Question: I have another popups using this technique on the same page so it should work and it used to work after some update I did broke the rendering. It used to work but now I have an HTML regression error where an update b0rked old view so now my popups don't display. I have a number of buttons that should activate a popup:

Pressing search then activates this code
'<input type="button" value="S&ouml;k" onClick="getElementById('popupF').style.display=''">'
which should render this popup
'''
<div class="popup" id="popupF"
<% if(!showSearchF) { %>
style="display: none;"
<% } %>
>
<%@ include file="includes/fullfoljd_fran_sok.jsp" %>
</div>
'''
that in its turn is this JSPF fragment that should render on top of this page but nothing appears.
'''
<table width="100%" border="0" cellspacing="0" cellpadding="2" align="center" class="TB_nb">
<tr>
<td colspan="3" class="pusher TB_nb"><h2>Sok person/foretag</h2>
</td>
<td><a href="javascript:void(0)" onclick="document.getElementById('popupSokNamn').style.display = 'none';" >X</a></td>
</tr>
</table>
<br><br>
<h2 class="pusher">Sok person/foretag</h2>
<div id="Vsok">
<div style="text-align: right; width: 100%; padding-right: 5%; padding-top: 5px;">
<span onClick="getElementById('sokF').style.display='', getElementById('bottomA').style.display='none', getElementById('bottomV').style.display='', getElementById('Vsok').style.display='none'" class="link_sm">Visa s&ouml;kformul&auml;r</span>
</div>
</div>
<div id="sokF">
<div style="text-align: right; width: 100%; padding-right: 5%; padding-top: 5px;; padding-bottom: 5px;">
<span onClick="getElementById('sokF').style.display='none', getElementById('bottomA').style.display='none', getElementById('bottomV').style.display='', getElementById('Vsok').style.display=''" class="link_sm">D&ouml;lj s&ouml;kformul&auml;r</span>
</div>
<div style="width: 100%; margin-left: 15px; margin-right: 80px;" class="fontS80">
<fieldset style="border: 1px solid Grey; display:inline;"><legend class="small">Fysisk</legend>
<div class="fl30">&nbsp;F&ouml;rnamn:</div>
<div class="fl50"><input type="text" size="60" name="<%= PandoraFieldConstants.FIELD_SEARCH_FORNAMN %>" onkeyup="doSubmitByEnter('Namnsokning', 'search')"></div>
<div class="clear"></div>
<div class="fl30">&nbsp;Efternamn:</div>
<div class="fl50"><input type="text" size="60" name="<%= PandoraFieldConstants.FIELD_SEARCH_EFTERNAMN %>" onkeyup="doSubmitByEnter('Namnsokning', 'search')"></div>
</fieldset>
<fieldset style="border: 1px solid Grey; display:inline;"><legend class="small">Juridisk</legend>
<div class="fl30">&nbsp;F&ouml;retag:</div>
<div class="fl50"><input type="text" size="60" name="<%= PandoraFieldConstants.FIELD_SEARCH_FORETAG %>" onkeyup="doSubmitByEnter('Namnsokning', 'search')"></div>
<div class="clear"></div>
<div class="fl30">&nbsp;Organisationsnummer:</div>
<div class="fl50"><input type="text" size="60" name="<%= PandoraFieldConstants.FIELD_SEARCH_ORGNUMMER %>" onkeyup="doSubmitByEnter('Namnsokning', 'search')"></div>
</fieldset> <br><br>
<!-- <div class="fl30">Attention, c/o etc.:</div>
<div class="fl50"><input type="text" size="60"></div>
<div class="clear"></div>
<div class="fl30">Postadress:</div>
<div class="fl50"><input type="text" size="60"></div>
<div class="clear"></div>
<div class="fl30">Postnummer:</div>
<div class="fl50"><input type="text" size="30"></div>
<div class="clear"></div> -->
<div class="fl30">Postort:</div>
<div class="fl50"><input type="text" size="40" name="<%= PandoraFieldConstants.FIELD_SEARCH_POSTORT %>" onkeyup="doSubmitByEnter('Namnsokning', 'search')"></div>
<div class="clear"></div>
<div class="fl30">Land:</div>
<div class="fl50"><input type="text" size="2" name="<%= PandoraFieldConstants.FIELD_SEARCH_LANDKOD %>" onkeyup="doSubmitByEnter('Namnsokning', 'search')">&nbsp;
<select name="<%= PandoraFieldConstants.FIELD_SEARCH_LAND %>" onkeyup="doSubmitByEnter('Namnsokning', 'search')">
<option value="1" SELECTED></option>
<option value="2"></option>
<option value="3"></option>
<option value="4"></option>
<option value="5">---------------------------------</option>
</select></div>
<div class="clear"></div>
<!-- <div class="fl30">Region:</div>
<div class="fl20"><select name="">
<option value="1" SELECTED></option>
<option value="2"></option>
<option value="3"></option>
<option value="4"></option>
<option value="5">-----------------------------------------------</option>
</select></div>
<div class="clear"></div>
<div class="fl30">Tel:</div>
<div class="fl50"><input type="text" size="40"></div>
<div class="clear"></div>
<div class="fl30">Fax:</div>
<div class="fl50"><input type="text" size="40"></div>
<div class="clear"></div>
<div class="fl30">E-post:</div>
<div class="fl50"><input type="text" size="60"></div>
<div class="clear"></div>
-->
<div class="fl50">&nbsp;</div>
<div class="fl5"><input type="button" value="Rensa"></div>
<div class="fl10"><input type="button" value=" S&ouml;k " onclick="javascript:doSubmit('Namnsokning', 'search')"></div>
<div class="clear">&nbsp;</div>
<div class="clear">&nbsp;</div>
</div>
</div>
<table width="100%" border="0" cellspacing="0" cellpadding="4" align="center">
<tr>
<td><h3>Sokresultat:</h3></td>
<td>&nbsp;</td>
<td>&nbsp;</td>
<td>&nbsp;</td>
</tr>
<tr>
<td colspan="4">En massa text <span class="link">Hj&auml;lp!</span> </td>
</tr>
<tr>
<td><input type="button" value="Visa alla"></td>
<td>&nbsp;</td>
<td>&nbsp;</td>
<td>&nbsp;</td>
</tr>
<tr class="smallb">
<td>Antal &auml;renden: 527</td>
<td>&nbsp;</td>
<td>Visa &auml;renden: &#60;&#60; 1-200 201-400 401-527 &#62;&#62; </td>
<td>&nbsp;</td>
</tr>
</table>
<table width="100%" cellspacing="0" align="center" class="sortable" id="unique_id">
<tr>
<th class="thkant">F&ouml;rnamn</th>
<th class="thkant">Efternamn</th>
<th class="thkant">Adress</th>
<th class="thkant">Postnr</th>
<th class="thkant">Postort</th>
<th class="thkant">Region</th>
<th class="thkant">Land</th>
<th class="thkant">Telefonnummer</th>
</tr>
<%
for(int i=0; i<apc.getSessionData().getNamnsokningLista().size(); i++) {
PersonInfo person = (PersonInfo)apc.getSessionData().getNamnsokningLista().get(i);
if(i%2==0) {
%>
<tr class="g1" onmouseover="javascript:setStoreStyle(this)"; onmouseout="javascript:getStoreStyle(this)" onclick="javascript:doSubmitWithModifierAndIndex('Grunduppgifter','editSearchPerson', '', '<%= person.getPersonId() %>')" style="cursor:pointer;">
<%
} else {
%>
<tr class="g2"onmouseover="javascript:setStoreStyle(this)"; onmouseout="javascript:getStoreStyle(this)" onclick="javascript:doSubmitWithModifierAndIndex('Grunduppgifter','editSearchPerson', '', '<%= person.getPersonId() %>')" style="cursor:pointer;">
<%
}
%>
<td><%= person.getFornamn() %></td>
<td><%= person.getEfternamn() %></td>
<td><%= person.getPostadress() %></td>
<td><%= person.getPostnr() %></td>
<td><%= person.getPostort() %></td>
<td>&nbsp;</td>
<td><%= person.getLandKod() %></td>
<td><%= person.getTelefon() %></td>
</tr>
<%
}
%>
</table>
<div id="bottomV">
<table width="100%" align="center">
<tr>
<td align="left"><input type="button" id="visaknapp" value="Visa" disabled style="width:150px;" onClick="getElementById('sokR').style.display='', getElementById('bottomA').style.display='', getElementById('bottomV').style.display='none', getElementById('Vsok').style.display='', getElementById('sokF').style.display='none'"></td>
<td align="right"><input type="button" value="Avbryt" style="width:150px;" class="checkmargin"><input type="button" value="Infoga" disabled style="width:150px;"></td>
</tr>
</table>
</div>
<div id="bottomA" style="display: none">
<table width="100%" align="center">
<tr>
<td align="left"><input type="button" value="&Auml;ndra i register" style="width:150px;"></td>
<td align="right"><input type="button" value="Avbryt" style="width:150px;" class="checkmargin"><input type="button" value="Infoga" style="width:150px;"></td>
</tr>
</table>
'''
but nothing appears. I suspected some badly formatted DIV or other HTML error. checked all output with W3C and there are some error but all DIVs and closed and there were no other relevant HTML error that I could see. What would you think is the reason that my popups won't display? Can you help me fix it?
Thanks
## Update
The complete HTMl source is pasted here <URL>
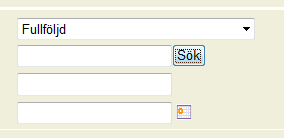
Answer: try
'''
document.getElementById('popupF').style.display='block'
'''
instead of 'getElementById('popupF').style.display='''
<URL>